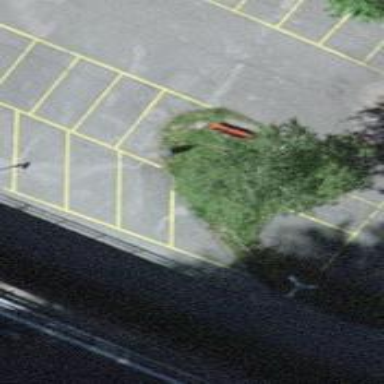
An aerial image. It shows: Red bench.